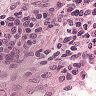
Metastatic tissue present: no